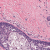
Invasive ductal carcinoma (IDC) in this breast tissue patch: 0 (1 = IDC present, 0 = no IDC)